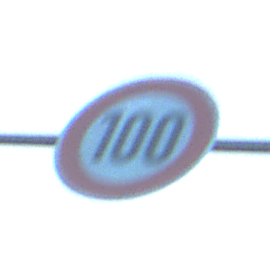
Verkehrszeichen: Geschwindigkeit100
Umgebung: Outdoor, Nature
Tageszeit: SunriseSunset
Wetter: PartlyCloudy
Licht: Natural
Jahreszeit: NotSpecified
Kontrast: MediumContrast